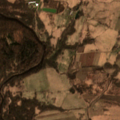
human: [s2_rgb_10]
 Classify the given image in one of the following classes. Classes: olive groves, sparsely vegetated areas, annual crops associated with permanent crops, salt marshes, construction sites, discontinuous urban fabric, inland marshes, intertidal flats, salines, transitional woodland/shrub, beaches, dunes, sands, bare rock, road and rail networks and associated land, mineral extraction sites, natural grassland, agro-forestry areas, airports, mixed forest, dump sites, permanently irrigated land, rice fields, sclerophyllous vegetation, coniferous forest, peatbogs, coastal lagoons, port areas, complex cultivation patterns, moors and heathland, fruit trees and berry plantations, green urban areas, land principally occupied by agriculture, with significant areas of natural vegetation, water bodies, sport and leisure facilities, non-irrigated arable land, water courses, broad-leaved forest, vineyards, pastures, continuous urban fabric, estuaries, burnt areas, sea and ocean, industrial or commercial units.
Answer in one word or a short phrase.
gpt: pastures, complex cultivation patterns, broad-leaved forest